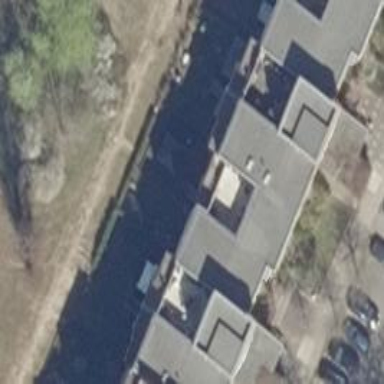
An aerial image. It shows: Building with apartments and flat roof.